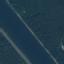
Label: River